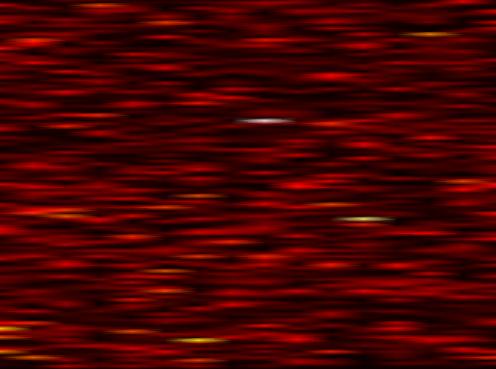
Label: WOLA